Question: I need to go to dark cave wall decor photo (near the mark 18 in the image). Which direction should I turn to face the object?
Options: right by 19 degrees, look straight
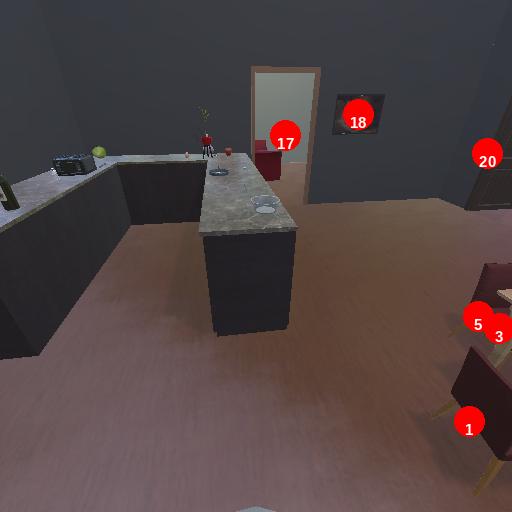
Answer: right by 19 degrees